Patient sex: M
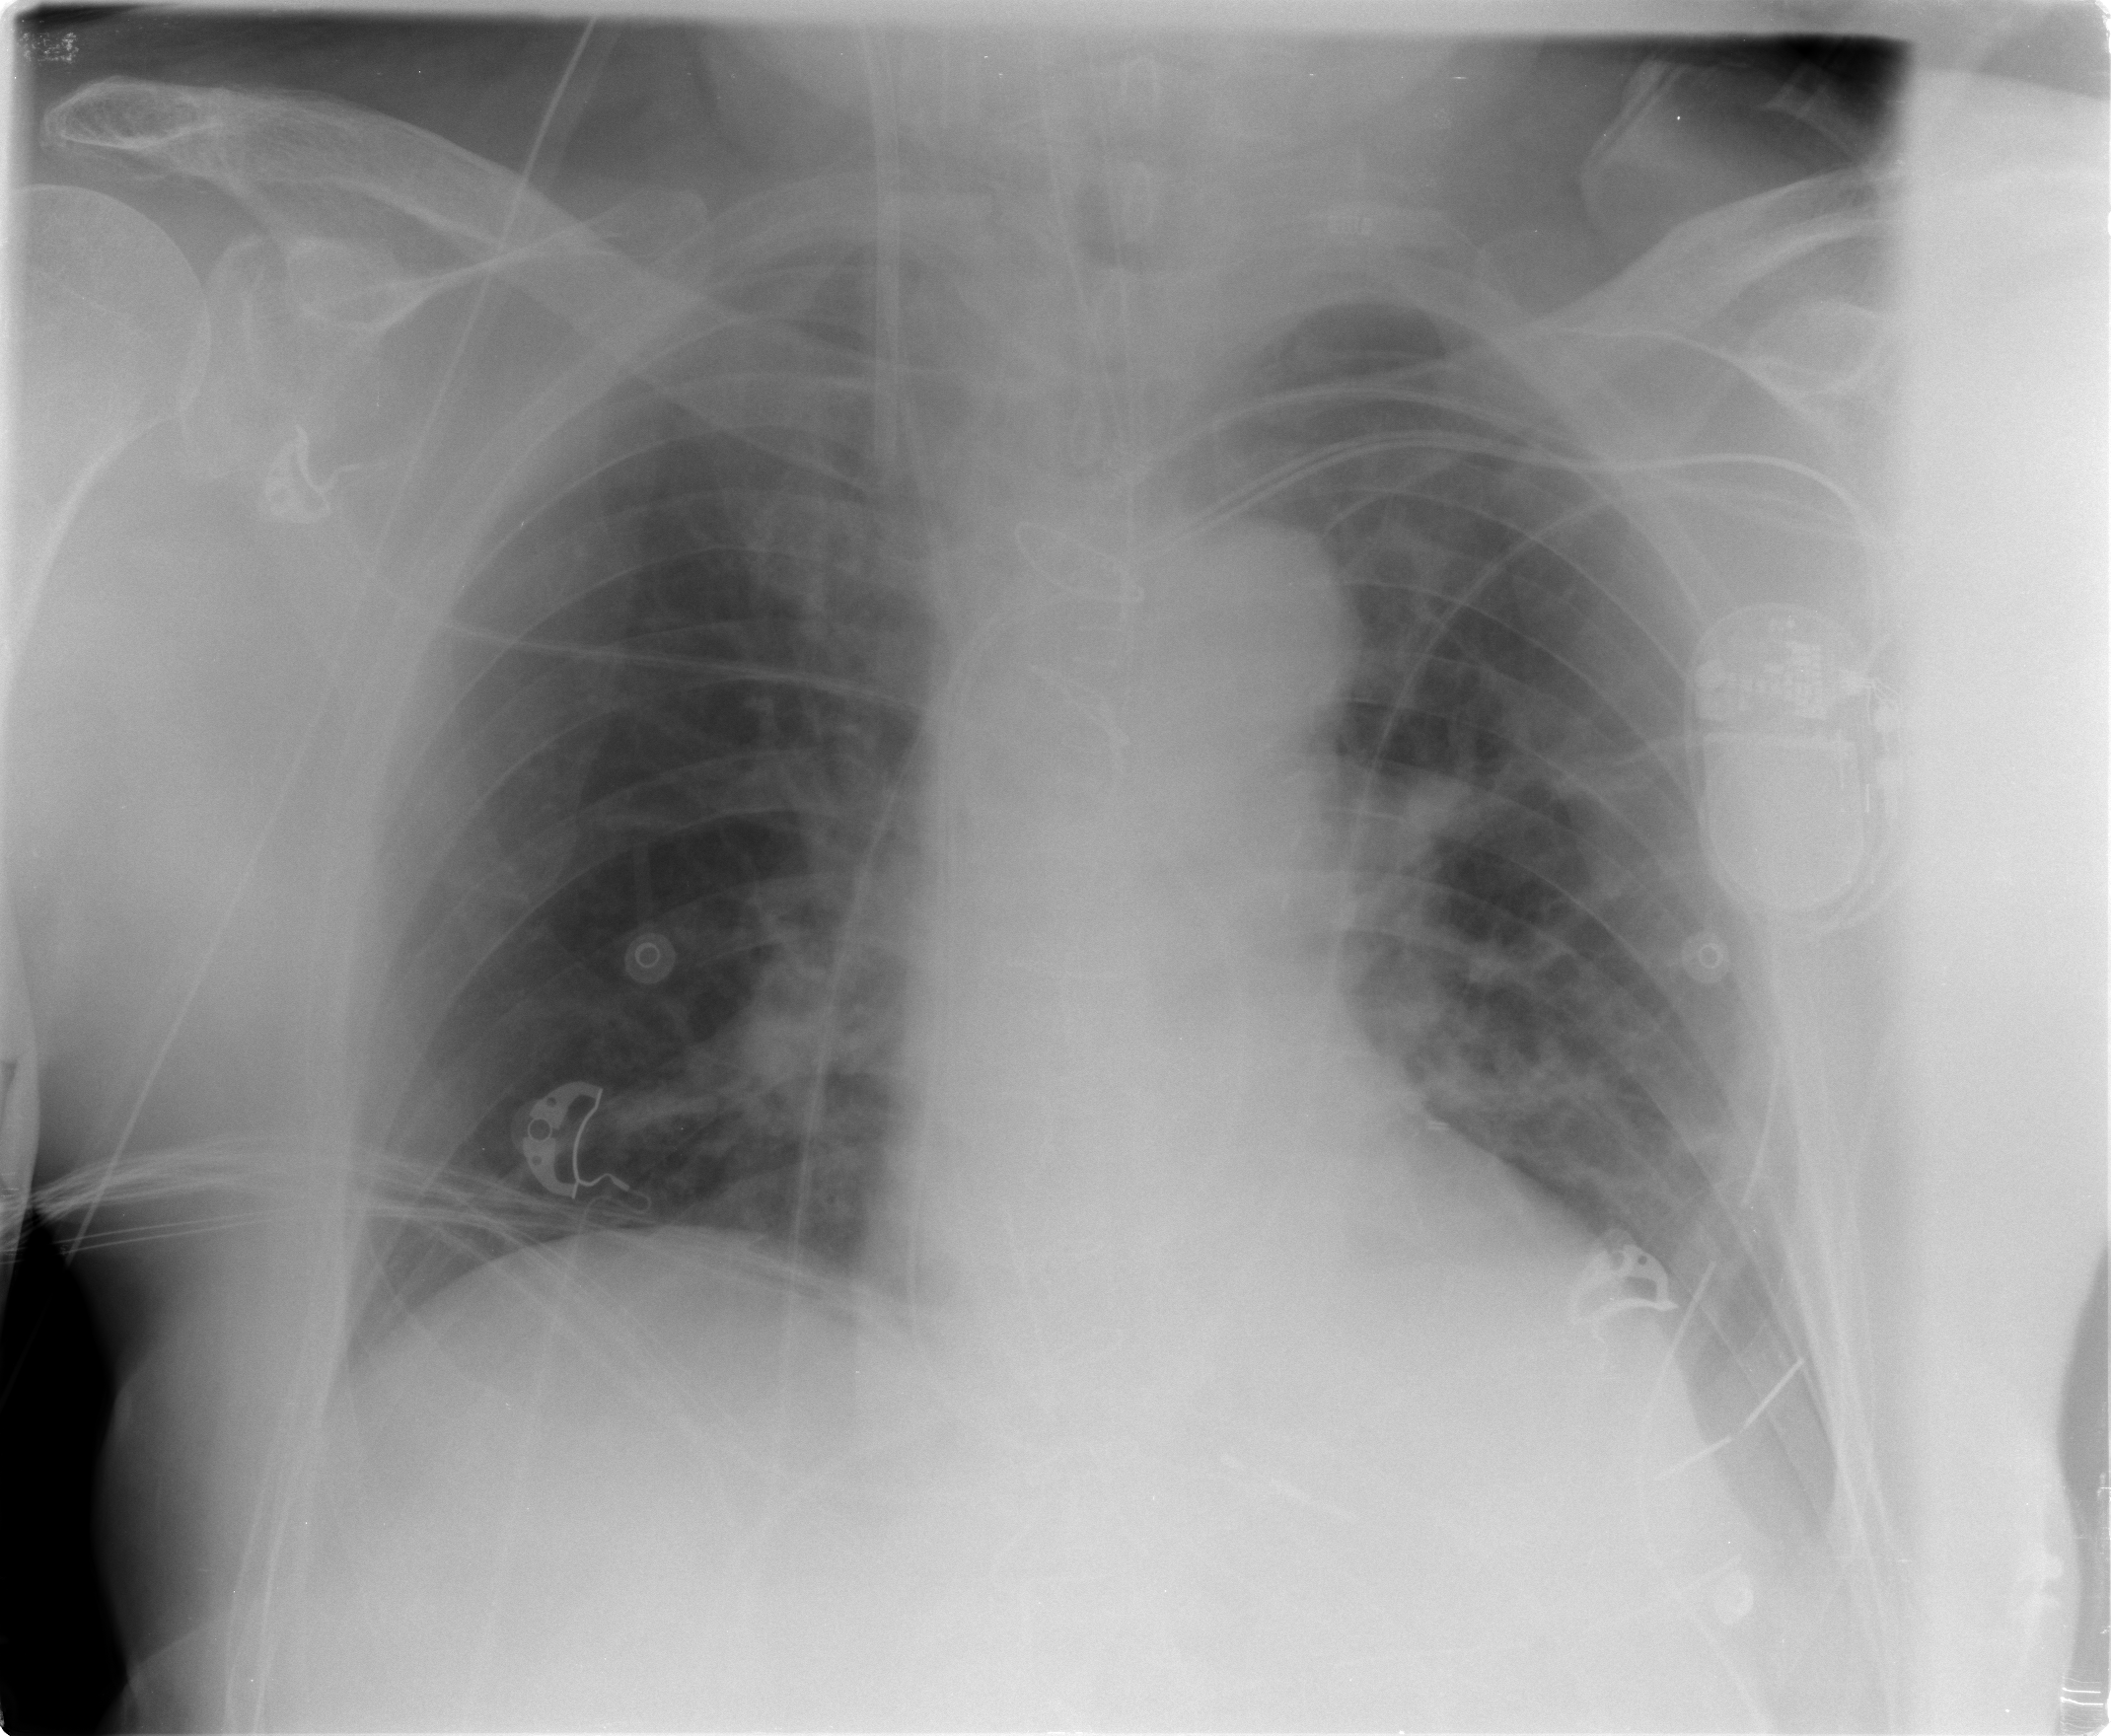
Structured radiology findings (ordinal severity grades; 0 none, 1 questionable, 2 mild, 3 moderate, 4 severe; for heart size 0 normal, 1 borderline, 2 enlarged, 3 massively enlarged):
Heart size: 0
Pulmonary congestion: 0
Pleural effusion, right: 1
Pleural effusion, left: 2
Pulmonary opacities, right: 0
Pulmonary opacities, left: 0
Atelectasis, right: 0
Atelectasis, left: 2